Field crop: tomato
Growth stage: 1
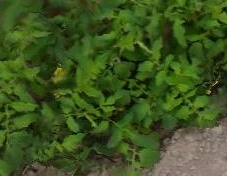
Species: tomato